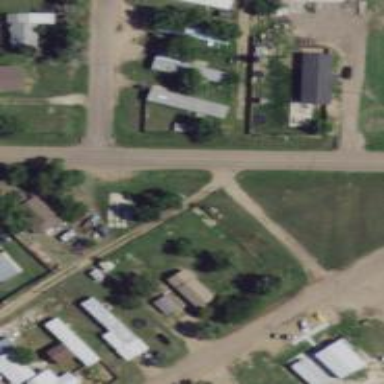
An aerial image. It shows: Alleyway designated as service road.